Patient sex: M
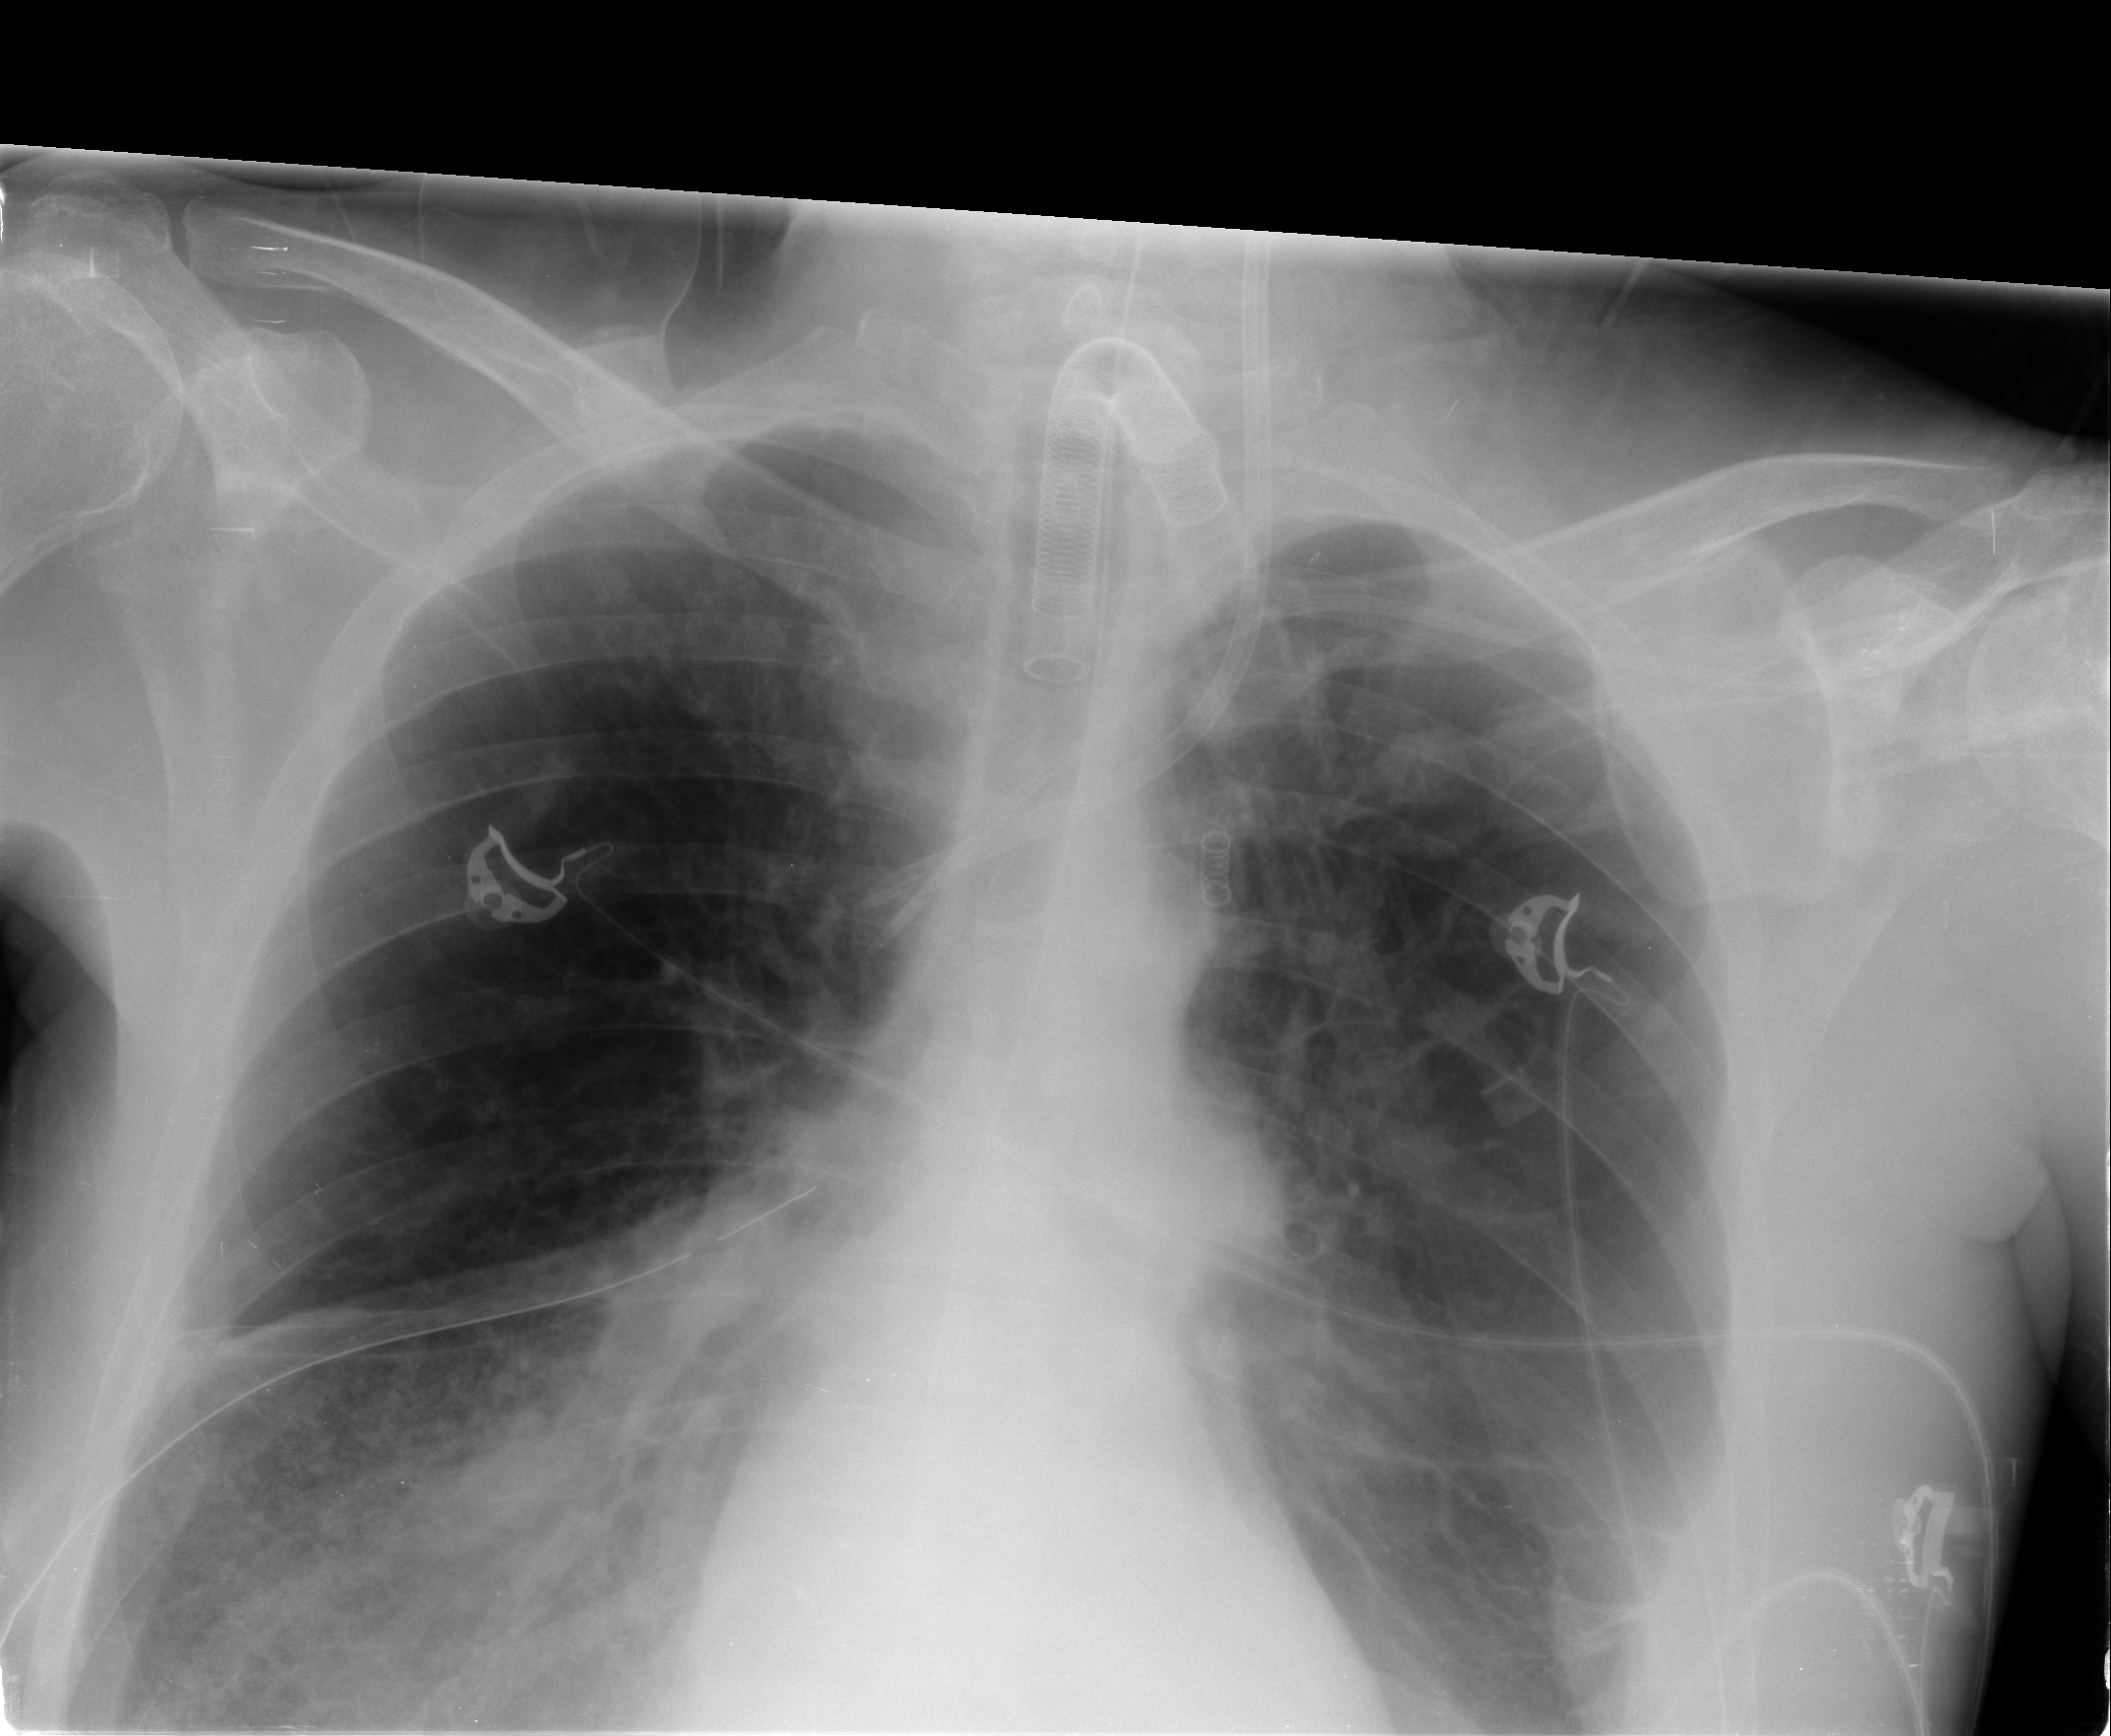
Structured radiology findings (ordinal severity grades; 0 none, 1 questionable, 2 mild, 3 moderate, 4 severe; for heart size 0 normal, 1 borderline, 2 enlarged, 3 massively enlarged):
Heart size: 0
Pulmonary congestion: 2
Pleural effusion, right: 2
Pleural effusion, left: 2
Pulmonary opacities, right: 3
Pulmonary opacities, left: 1
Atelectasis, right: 3
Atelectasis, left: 3